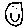
Label: smiley face